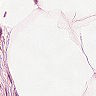
Metastatic tissue present: no